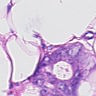
Metastatic tissue present: yes